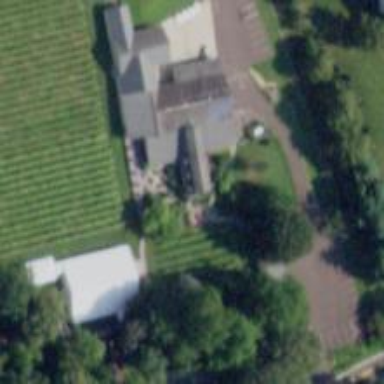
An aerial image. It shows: Vineyard growing grapes.